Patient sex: M
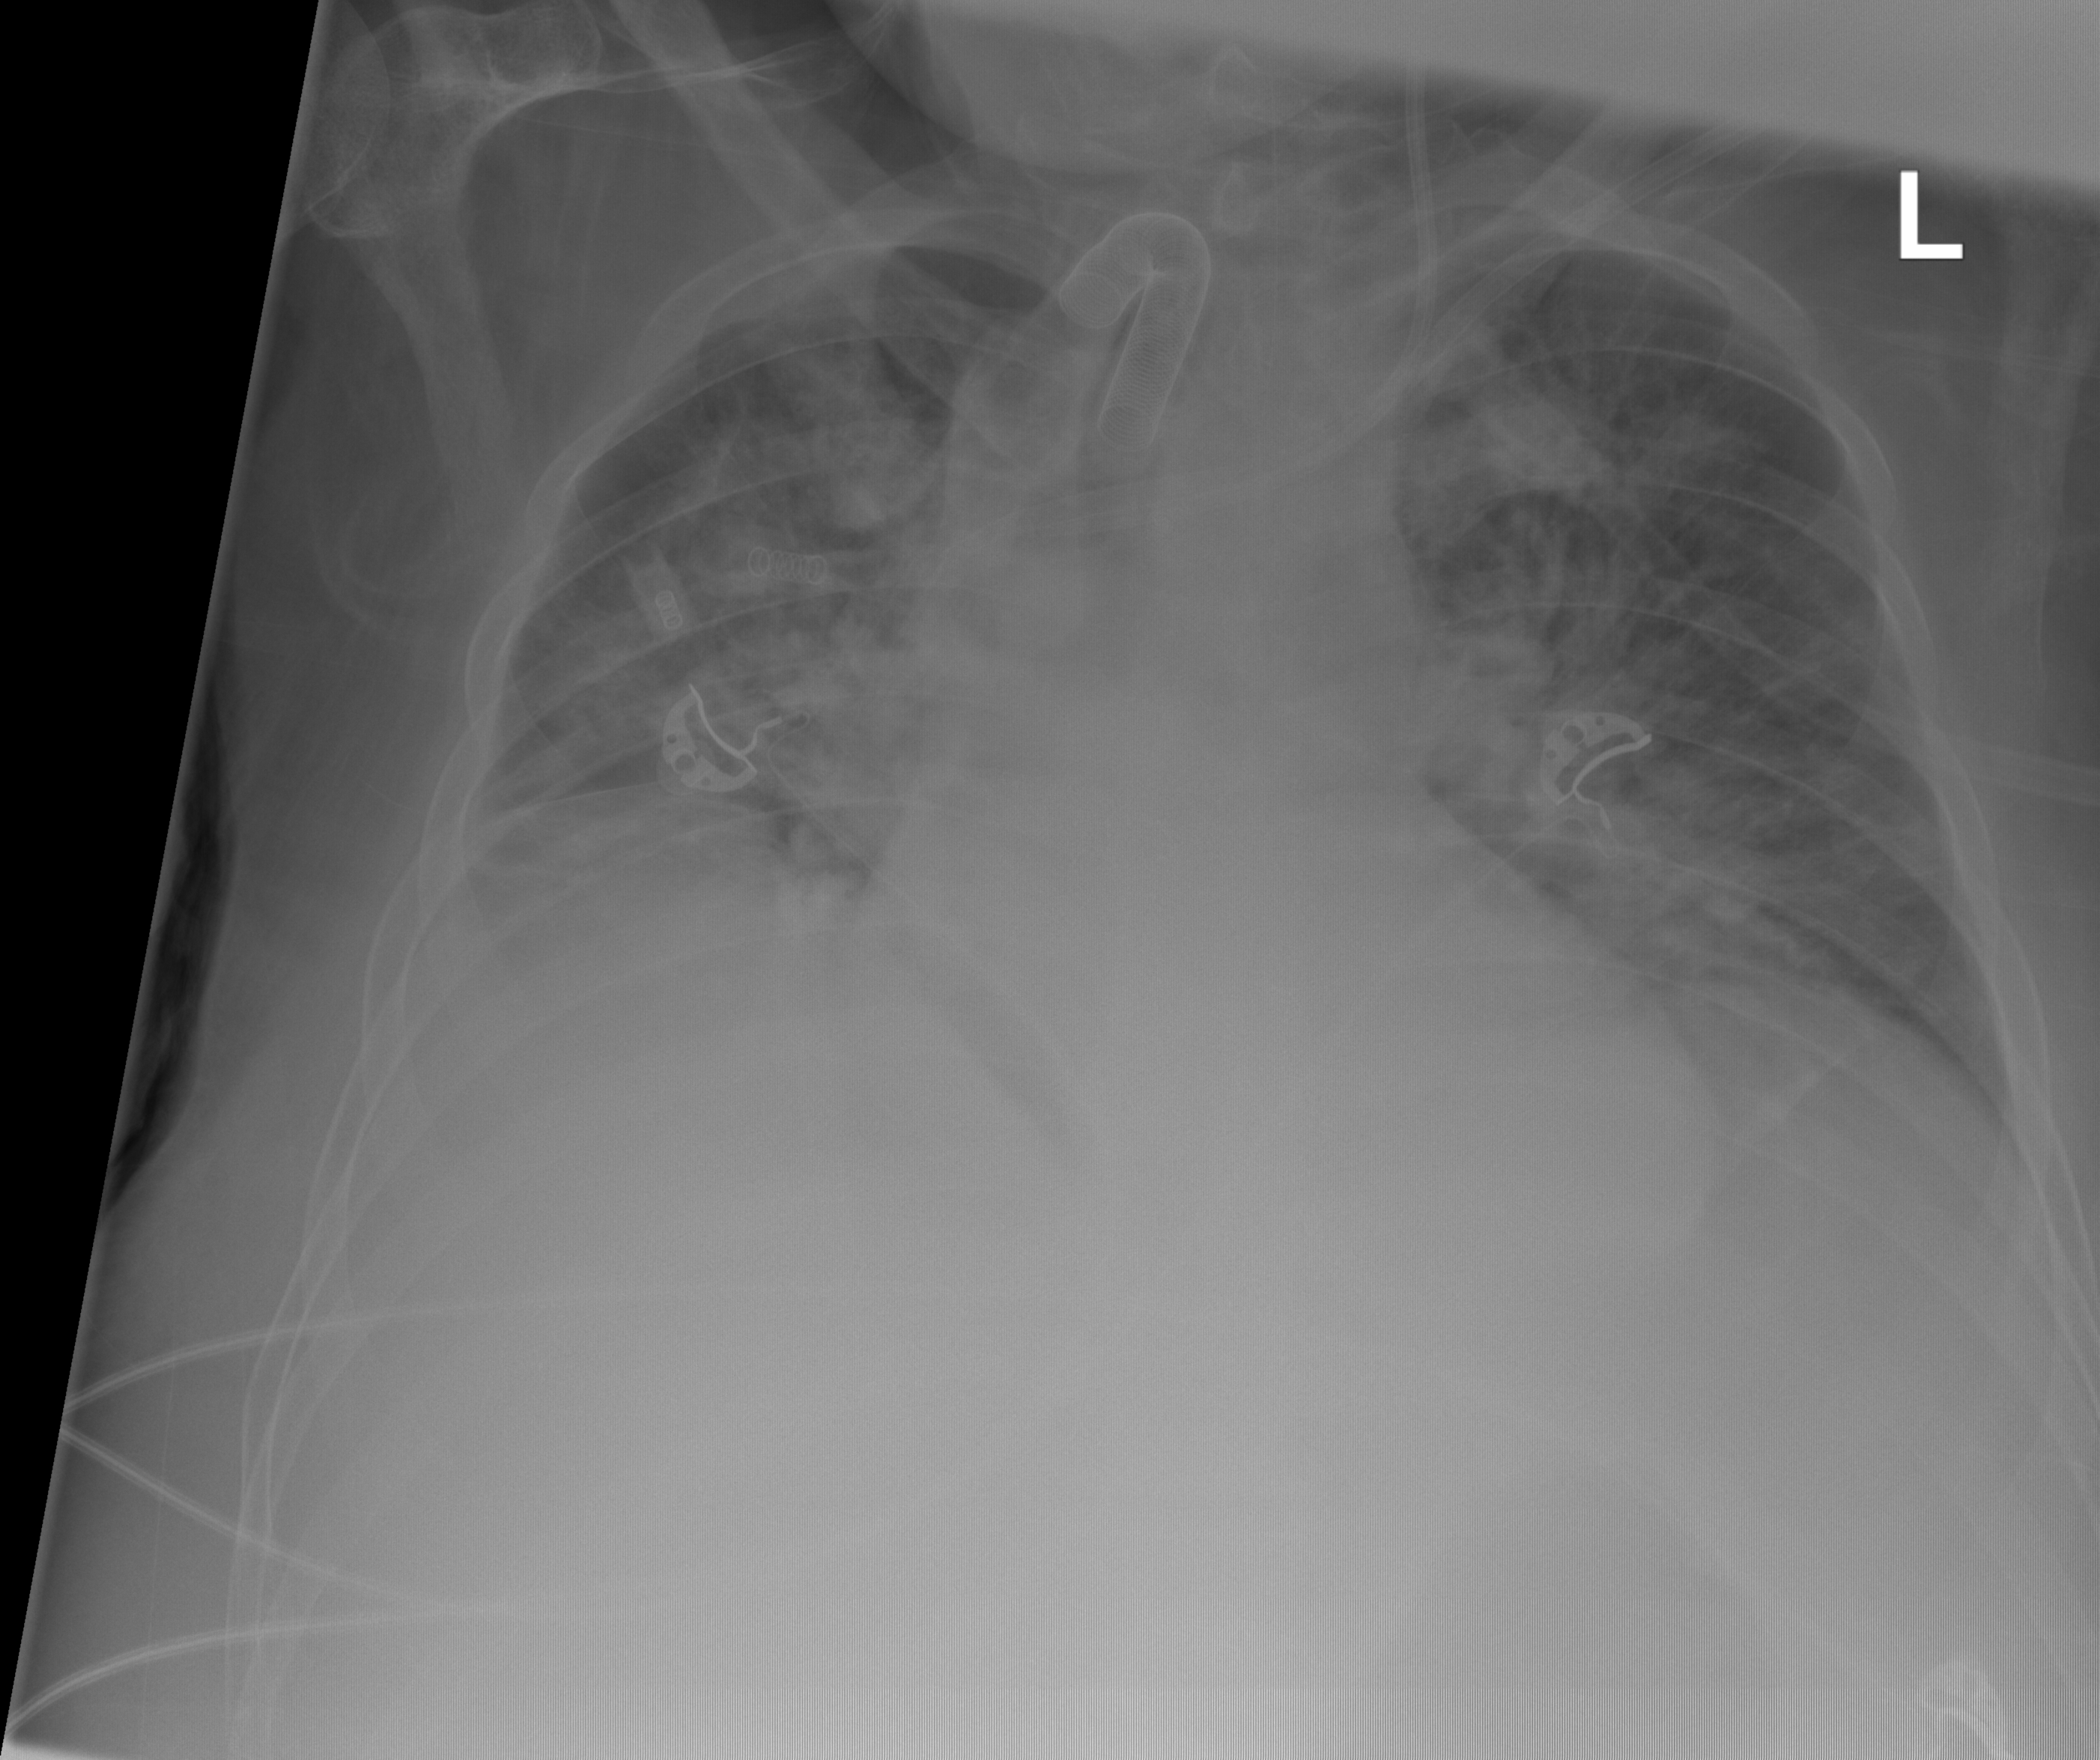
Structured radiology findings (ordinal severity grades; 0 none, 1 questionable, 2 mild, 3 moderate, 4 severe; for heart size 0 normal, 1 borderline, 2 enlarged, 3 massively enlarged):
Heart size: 2
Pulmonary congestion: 0
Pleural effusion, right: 2
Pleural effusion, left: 0
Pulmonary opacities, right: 3
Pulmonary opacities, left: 3
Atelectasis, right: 2
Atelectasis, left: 2